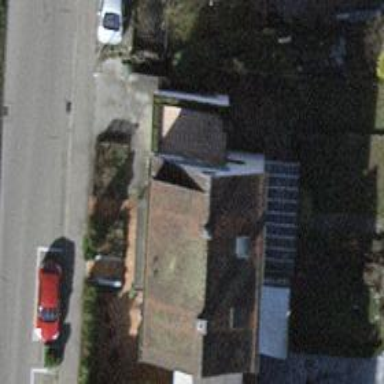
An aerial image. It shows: Residential building with roof made of roof tiles.